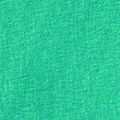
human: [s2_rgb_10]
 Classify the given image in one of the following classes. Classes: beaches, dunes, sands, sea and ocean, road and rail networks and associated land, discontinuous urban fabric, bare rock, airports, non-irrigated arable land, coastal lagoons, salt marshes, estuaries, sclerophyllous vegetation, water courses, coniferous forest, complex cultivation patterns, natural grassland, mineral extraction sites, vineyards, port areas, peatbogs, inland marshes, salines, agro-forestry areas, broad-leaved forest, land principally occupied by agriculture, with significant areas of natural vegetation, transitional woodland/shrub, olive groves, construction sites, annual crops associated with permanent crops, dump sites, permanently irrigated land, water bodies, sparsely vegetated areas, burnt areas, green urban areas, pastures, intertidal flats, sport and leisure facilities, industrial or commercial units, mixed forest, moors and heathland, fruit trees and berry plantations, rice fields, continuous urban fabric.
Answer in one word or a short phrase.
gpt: sea and ocean